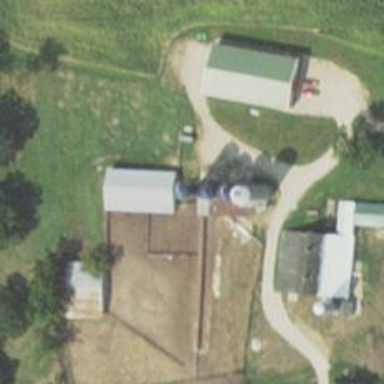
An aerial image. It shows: Silo.